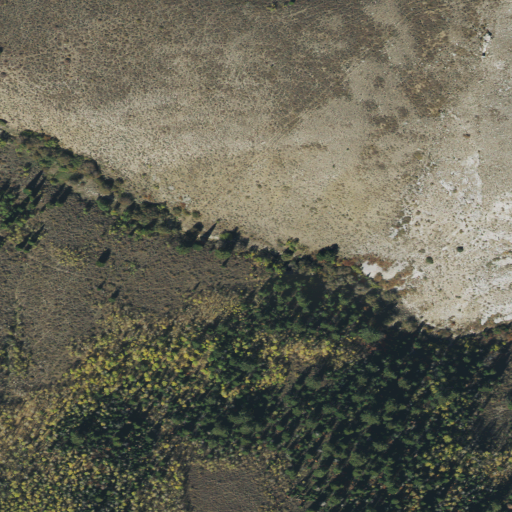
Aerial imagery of valley in Utah named Browns Canyon containing evergreen forest, shrub, deciduous forest, mixed forest, and grassland